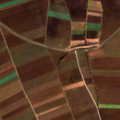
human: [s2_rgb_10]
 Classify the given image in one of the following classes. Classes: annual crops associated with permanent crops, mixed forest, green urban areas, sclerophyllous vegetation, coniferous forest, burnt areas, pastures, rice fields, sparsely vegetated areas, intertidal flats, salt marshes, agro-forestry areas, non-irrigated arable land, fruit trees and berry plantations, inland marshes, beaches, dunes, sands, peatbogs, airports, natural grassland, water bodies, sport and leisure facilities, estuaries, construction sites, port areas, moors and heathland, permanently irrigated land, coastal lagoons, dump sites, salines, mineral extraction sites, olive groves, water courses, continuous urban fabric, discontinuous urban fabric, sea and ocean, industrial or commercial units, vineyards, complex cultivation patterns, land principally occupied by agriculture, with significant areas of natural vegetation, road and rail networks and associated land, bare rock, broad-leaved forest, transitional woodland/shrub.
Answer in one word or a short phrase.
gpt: non-irrigated arable land